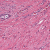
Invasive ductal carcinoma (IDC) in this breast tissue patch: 1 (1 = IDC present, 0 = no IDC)